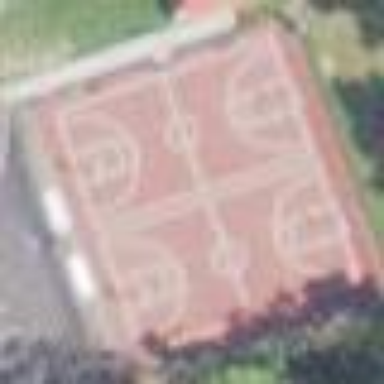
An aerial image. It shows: Basketball court in the leisure land pitch.